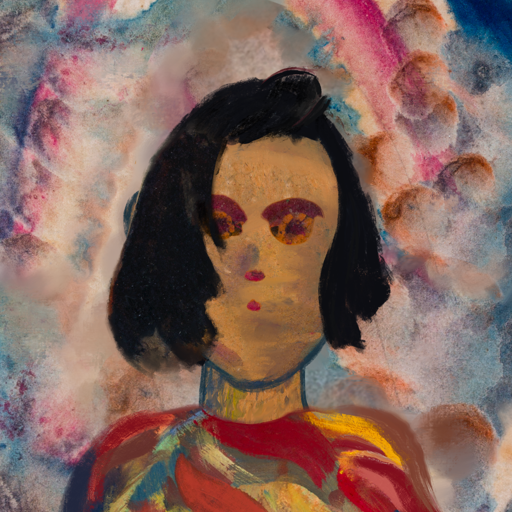
Background: Rupkatha, Head And Neck Front: In_The_Sun, Face Front: Doll, Bust: Mother_And_Son_Son, Hair Front: Mosgoul, Head Accessory: Blank, Second Necklace: Blank, Necklace: Blank, Baby: Blank